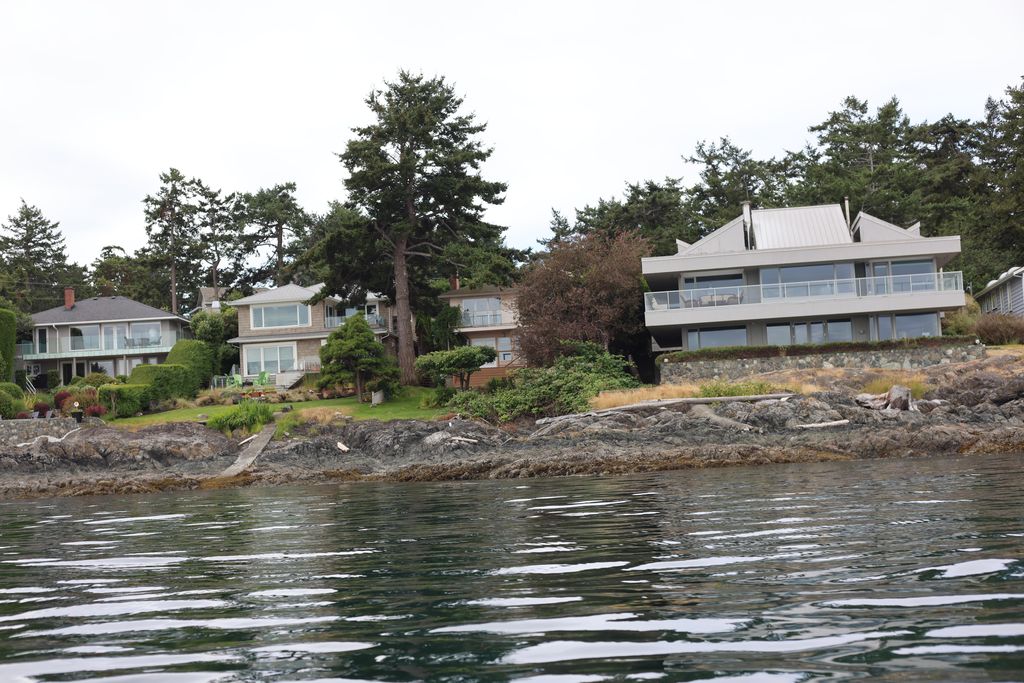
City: victoria